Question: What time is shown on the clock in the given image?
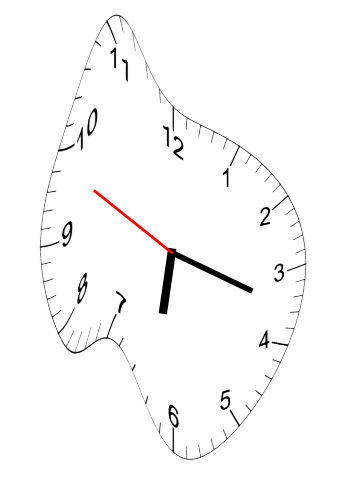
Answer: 06:17:49